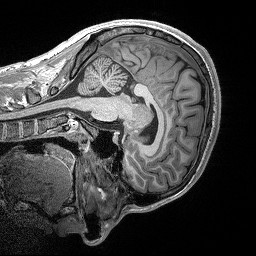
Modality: T1w
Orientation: sagittal
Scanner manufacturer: siemens
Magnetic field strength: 3 T
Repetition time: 2.3 s
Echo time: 0.00298 s